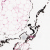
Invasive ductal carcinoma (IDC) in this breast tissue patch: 0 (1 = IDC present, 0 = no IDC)